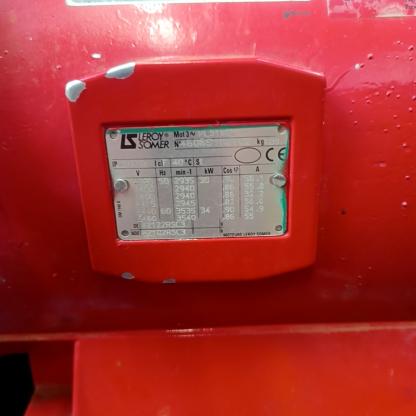
Klasa: tabliczka-znamionowa